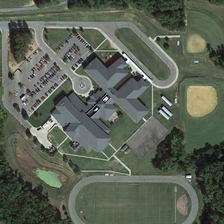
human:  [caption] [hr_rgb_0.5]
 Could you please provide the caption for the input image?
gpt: a building with a parking lot is near a playground and many green trees .

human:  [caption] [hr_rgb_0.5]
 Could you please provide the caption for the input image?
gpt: a building with a parking lot is near a playground and many green trees .

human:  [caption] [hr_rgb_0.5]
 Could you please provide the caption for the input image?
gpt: a building with a parking lot is near a playground and many green trees .

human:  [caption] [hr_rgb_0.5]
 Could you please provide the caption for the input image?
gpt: a building with a parking lot is near a playground and many green trees .

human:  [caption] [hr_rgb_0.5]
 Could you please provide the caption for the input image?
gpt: a building with a parking lot is near a playground and many green trees .